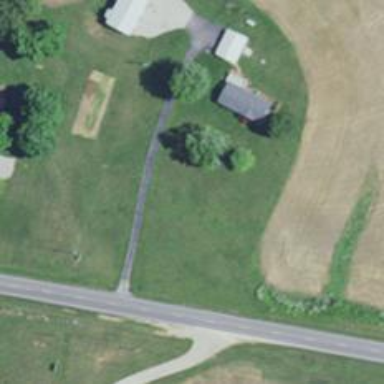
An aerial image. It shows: Driveway leading to service road.